Question:
example taking input : 5 5
taking matrix input is :
'''
1 2 3 4 1
5 6 8 1 5
1 5 6 4 4
8 2 6 2 6
1 5 6 8 9
'''
Expected output :
'''
1 0 0 0 1
0 6 0 1 0
0 0 6 0 0
0 2 0 2 0
1 0 0 0 9
'''
'''
enter code here
m,n= input().split()
new_matrix = []
for i in range(int(m)):
a = list(map(int,input().split()))
new_matrix.append(a);
'''
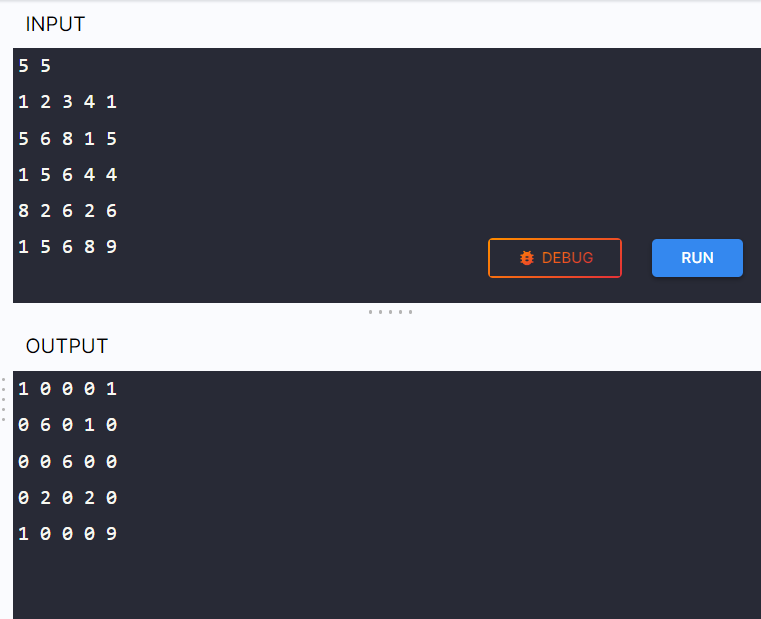
Answer: To replace all elements other than at diagonal/anti-diagonal in matrix you can do:
'''
matrix = [
[1, 2, 3, 4, 1],
[5, 6, 8, 1, 5],
[1, 5, 6, 4, 4],
[8, 2, 6, 2, 6],
[1, 5, 6, 8, 9],
]
n = len(matrix)
for i in range(n):
for j in range(n):
if i != j and j != n - i - 1:
matrix[i][j] = 0
print(matrix)
'''
Prints:
'''
[
[1, 0, 0, 0, 1],
[0, 6, 0, 1, 0],
[0, 0, 6, 0, 0],
[0, 2, 0, 2, 0],
[1, 0, 0, 0, 9],
]
'''